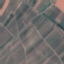
Label: PermanentCrop